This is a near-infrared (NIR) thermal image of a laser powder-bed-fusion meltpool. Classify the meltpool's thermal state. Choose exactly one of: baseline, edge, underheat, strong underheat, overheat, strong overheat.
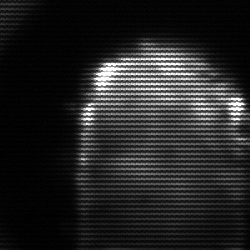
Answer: baseline